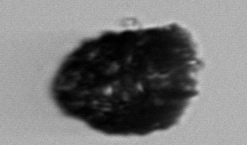
Label: Stenosemella_pacifica